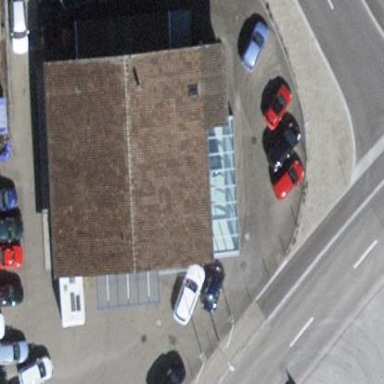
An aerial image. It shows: Building that houses car shop.